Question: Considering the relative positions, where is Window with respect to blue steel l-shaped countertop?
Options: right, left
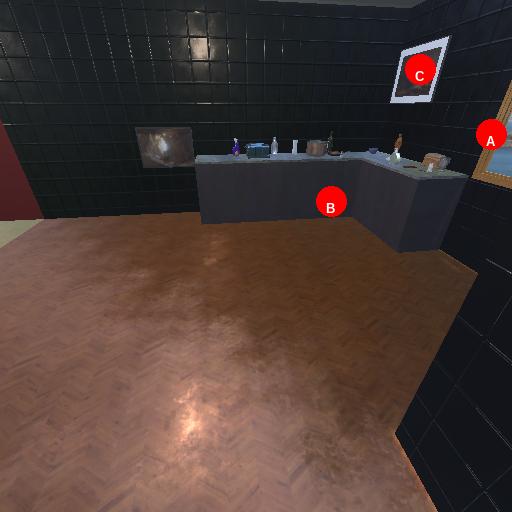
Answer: right